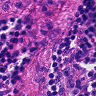
Metastatic tissue present: no